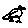
Label: bird